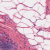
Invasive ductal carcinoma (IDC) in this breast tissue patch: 0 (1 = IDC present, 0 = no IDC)